Fundus camera: zeiss
Shooting center: fovea
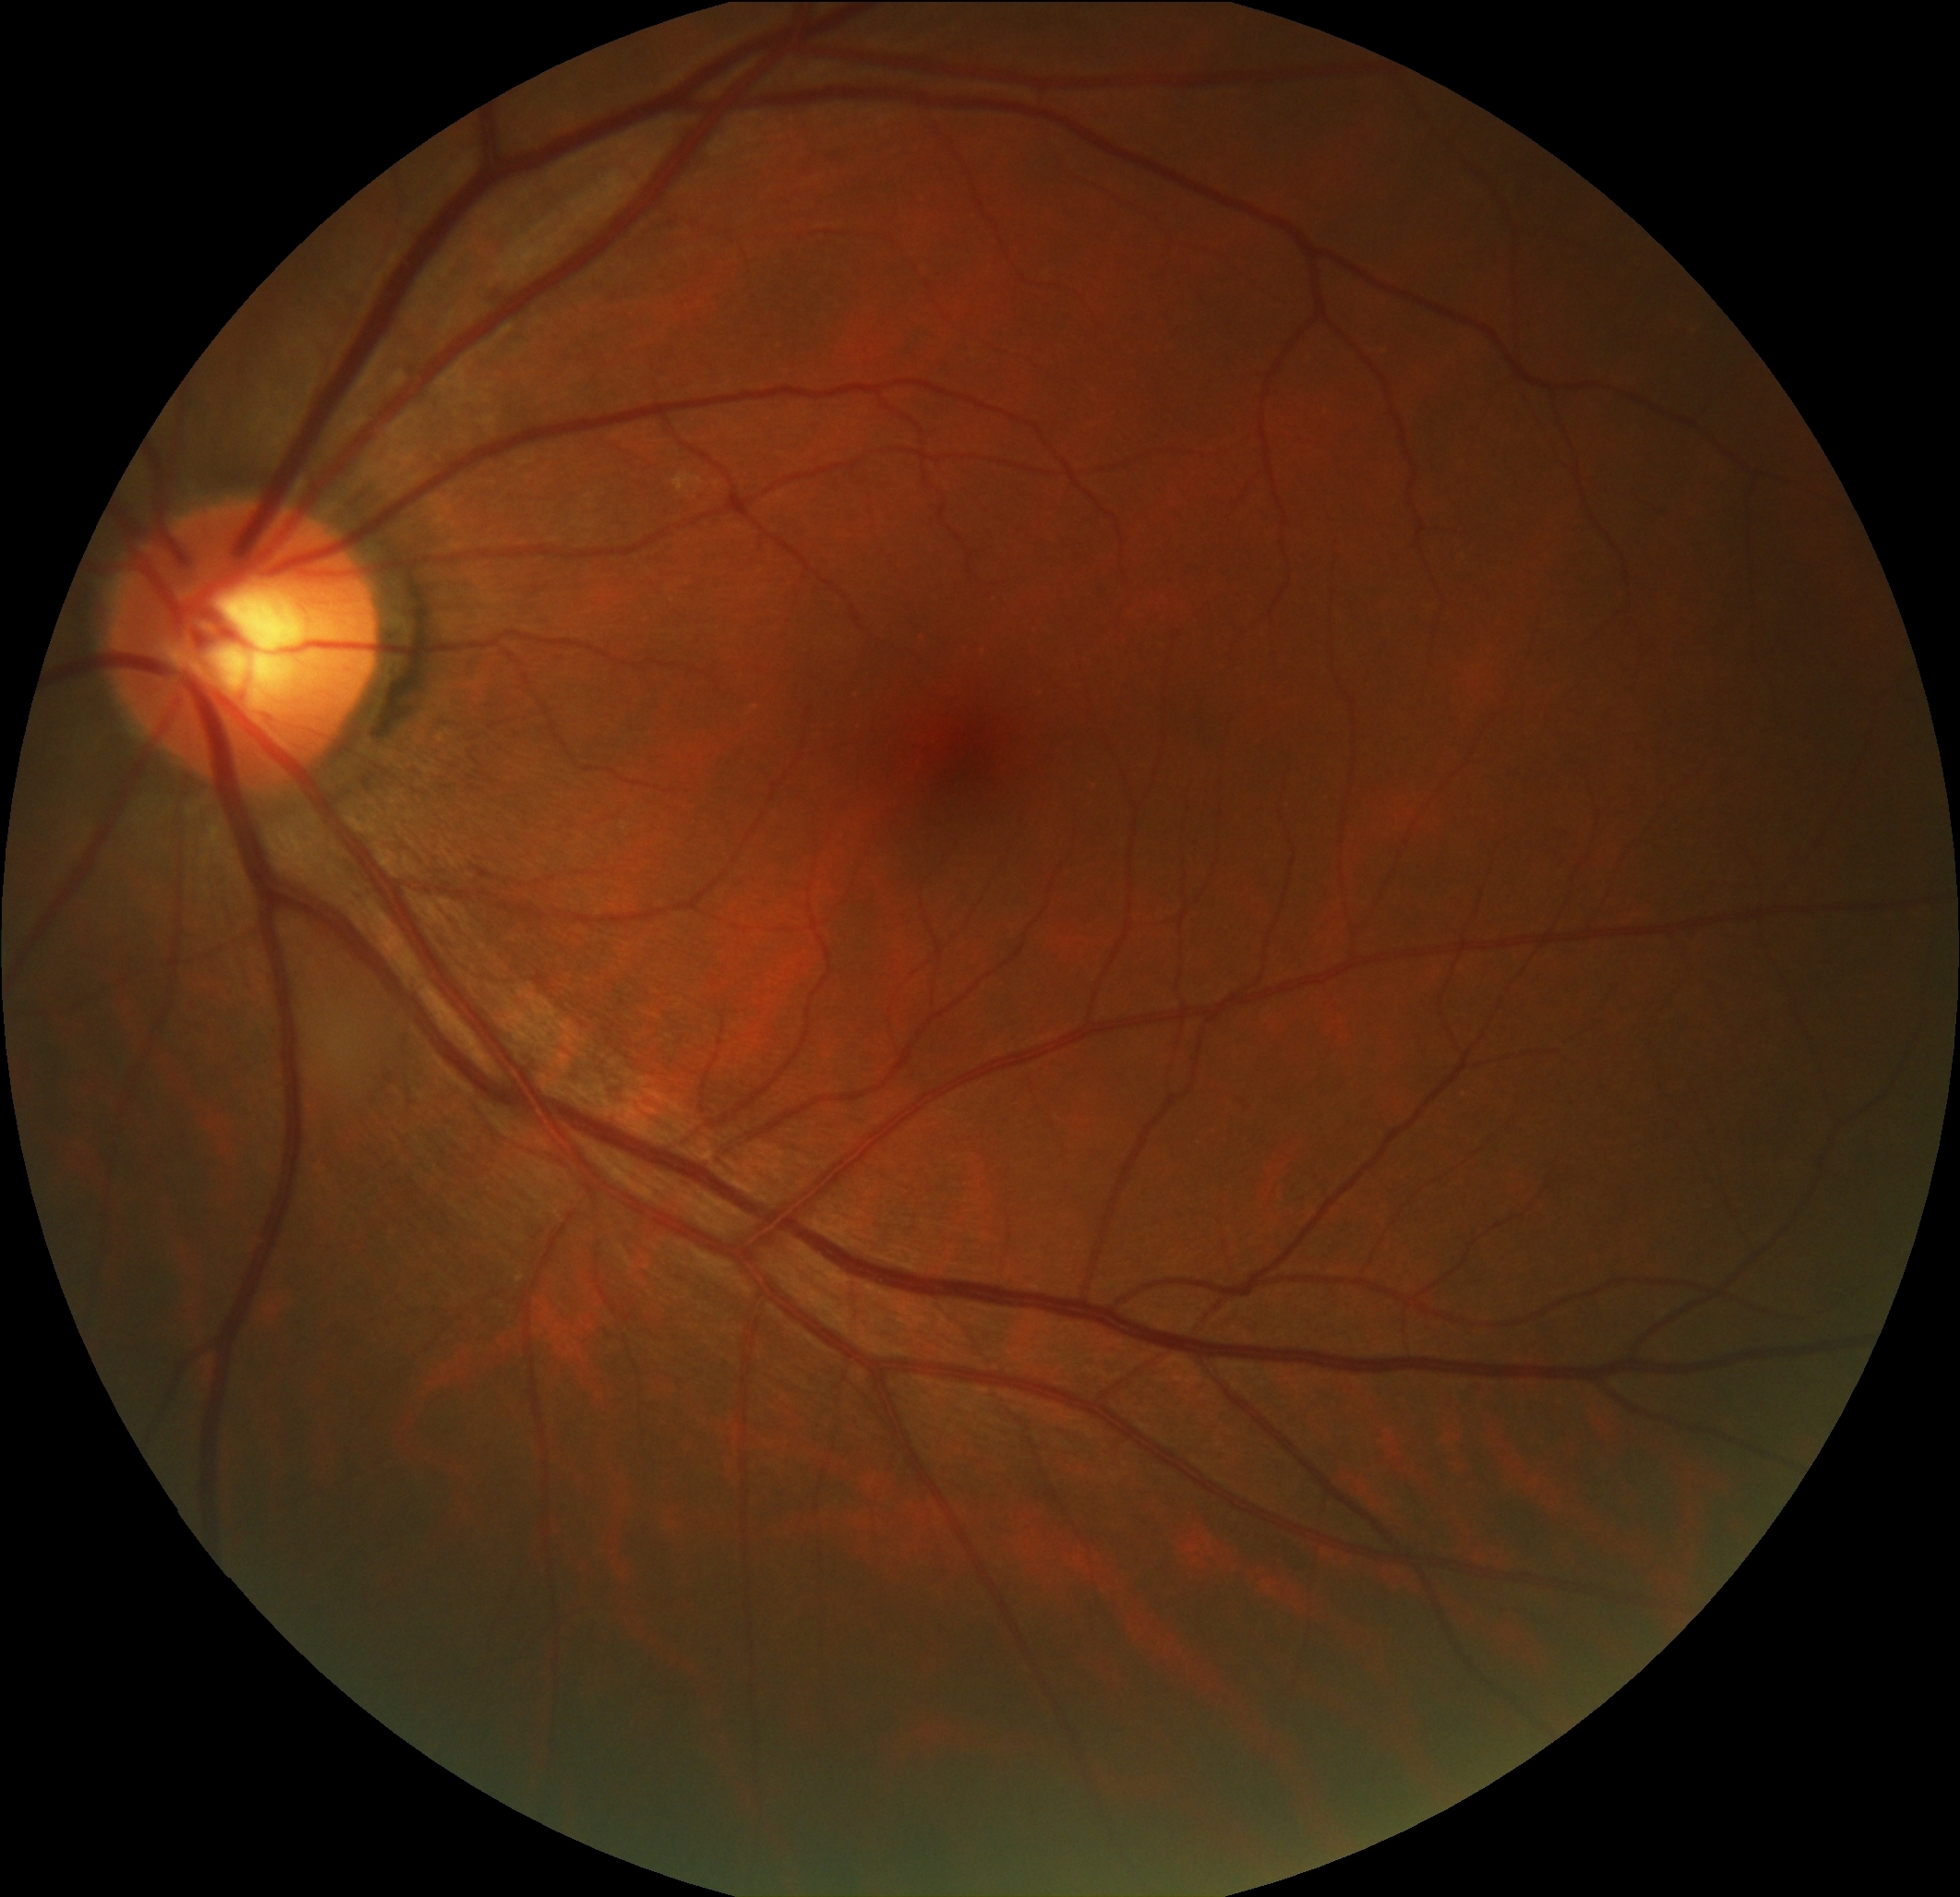
Pathologic myopia: no
Patchy retinal atrophy: present
Retinal detachment: absent